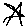
Label: star